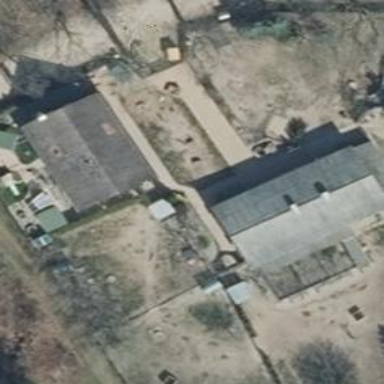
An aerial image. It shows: Forester's house with historical significance.